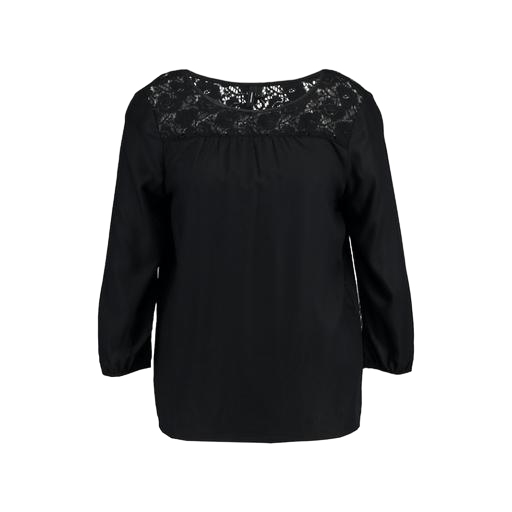
black plus size lace-yoke jersey t-shirt, black three-quarter-sleeve top only macy, black women's lace-inset fil coupé blouse, white background